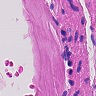
Metastatic tissue present: no